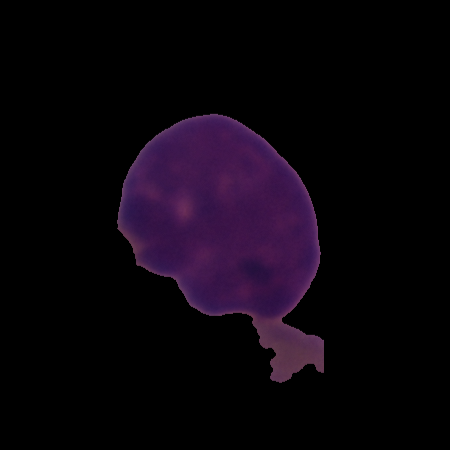
Label: healthy